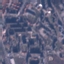
Label: Residential